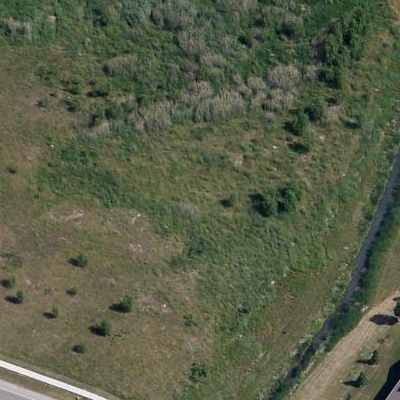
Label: Grass